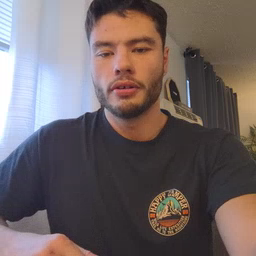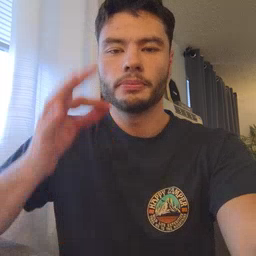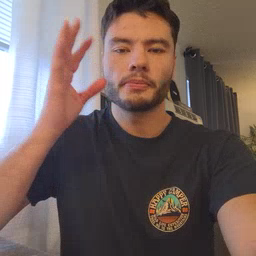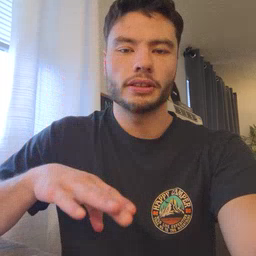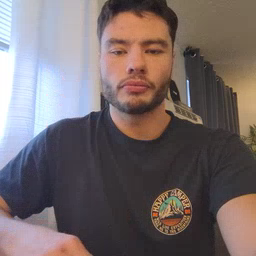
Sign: bee